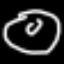
Label: donut